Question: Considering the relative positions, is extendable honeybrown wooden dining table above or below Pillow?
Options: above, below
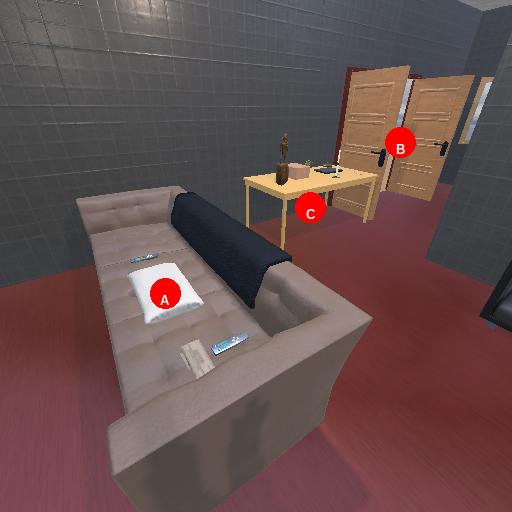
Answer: above